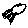
Label: bird